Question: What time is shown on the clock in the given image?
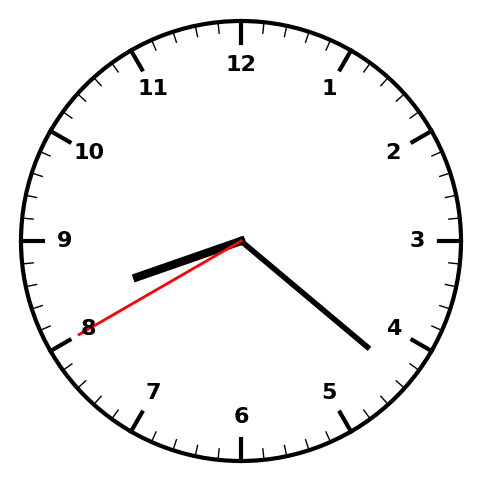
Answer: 08:21:40